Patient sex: M
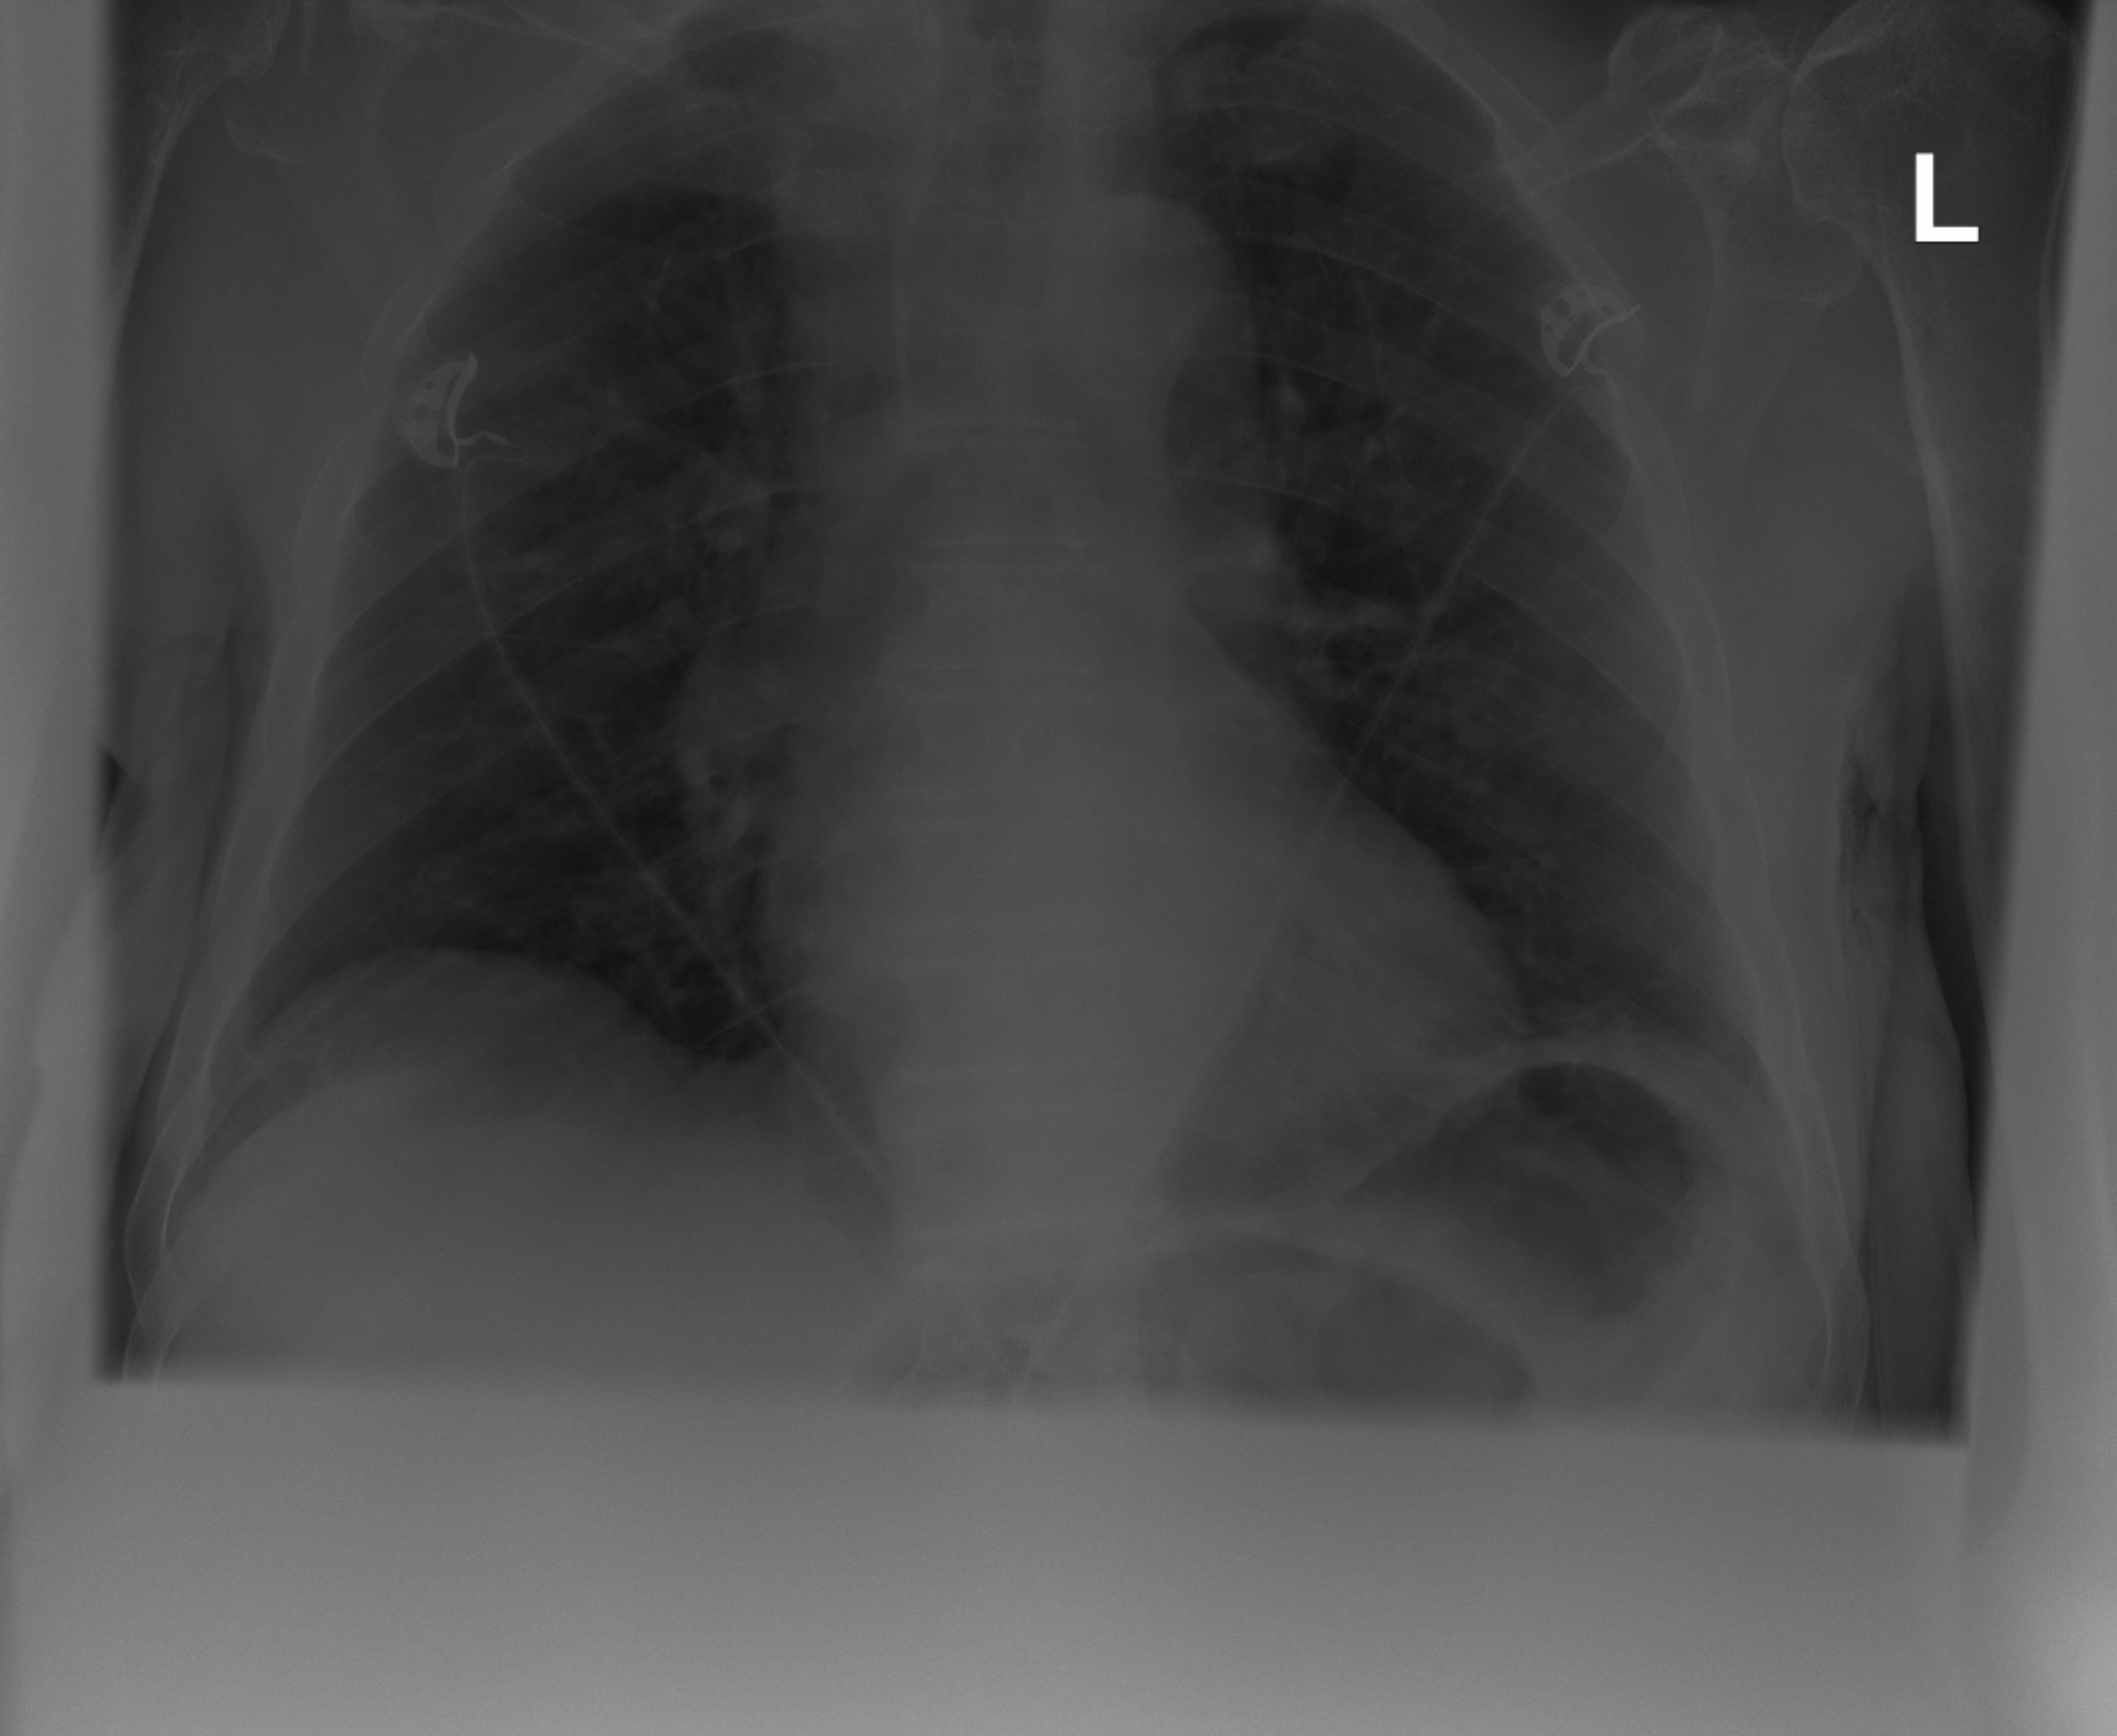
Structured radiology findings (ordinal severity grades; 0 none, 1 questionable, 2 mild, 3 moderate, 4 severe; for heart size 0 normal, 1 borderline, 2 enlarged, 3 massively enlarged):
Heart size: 0
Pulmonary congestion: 1
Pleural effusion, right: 0
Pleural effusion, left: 0
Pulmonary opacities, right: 0
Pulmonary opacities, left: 0
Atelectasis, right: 0
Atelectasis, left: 0